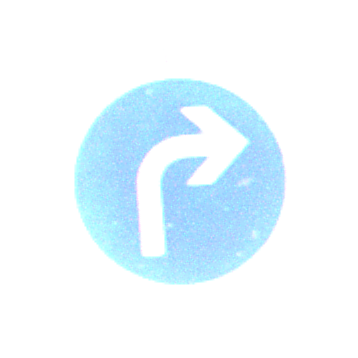
Verkehrszeichen: VorgeschriebeneFahrtrichtungRechts
Umgebung: Outdoor, RoadRail
Tageszeit: MorningAfternoon
Wetter: PartlyCloudy
Licht: Natural
Jahreszeit: NotSpecified
Kontrast: HighContrast